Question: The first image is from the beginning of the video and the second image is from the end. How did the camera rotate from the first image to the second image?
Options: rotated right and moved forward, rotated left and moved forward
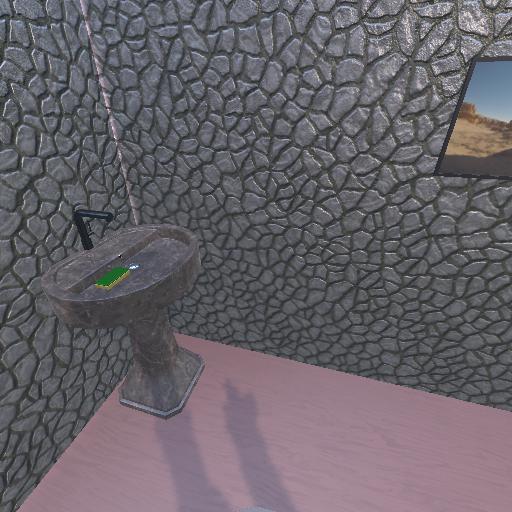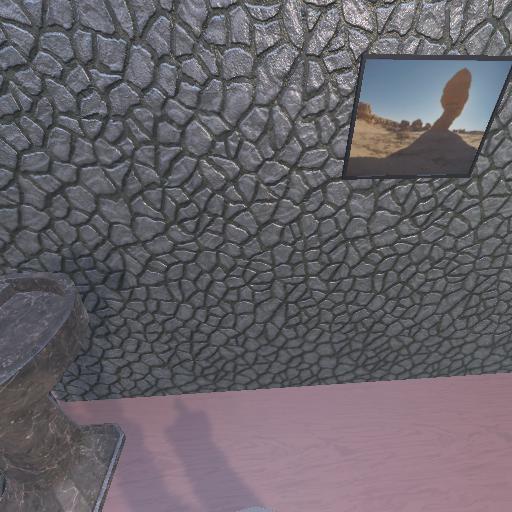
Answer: rotated right and moved forward